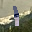
Label: 1